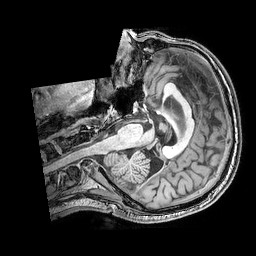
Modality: T1w
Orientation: axial
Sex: male
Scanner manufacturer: philips
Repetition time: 0.008295 s
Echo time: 0.00386 s